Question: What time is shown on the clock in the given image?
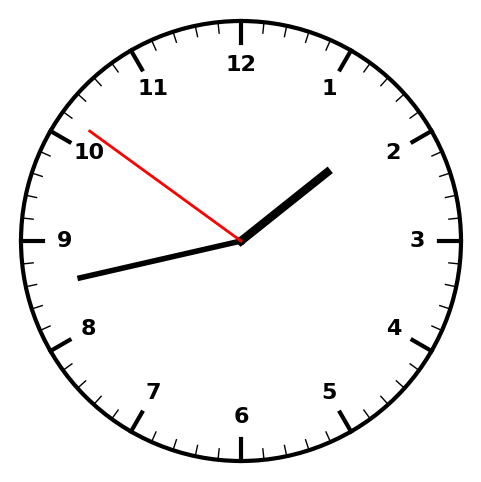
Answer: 01:42:51